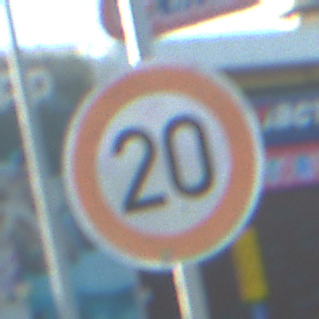
Verkehrszeichen: Geschwindigkeit20
Umgebung: Outdoor, Suburban
Tageszeit: MorningAfternoon
Wetter: PartlyCloudy
Licht: Natural
Jahreszeit: NotSpecified
Kontrast: HighContrast